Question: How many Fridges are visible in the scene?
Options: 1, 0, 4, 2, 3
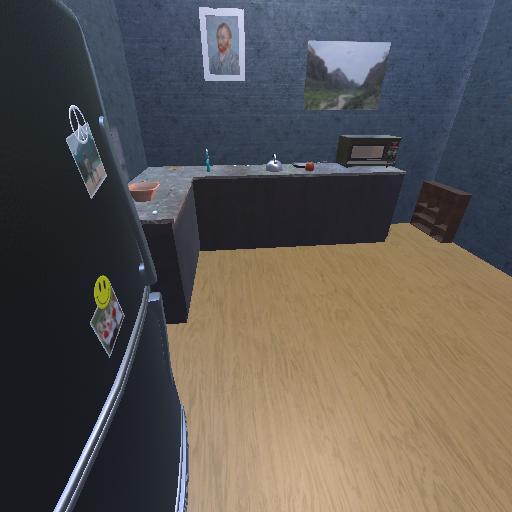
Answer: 1